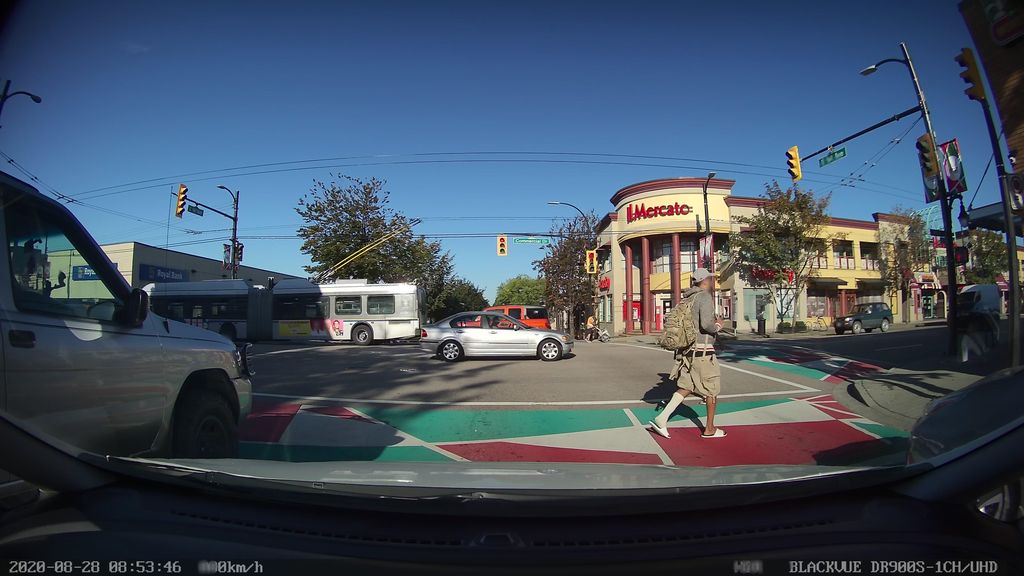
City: vancouver